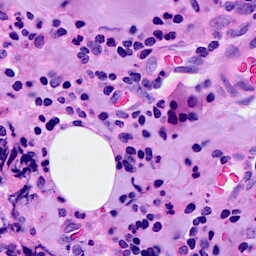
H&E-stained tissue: Breast